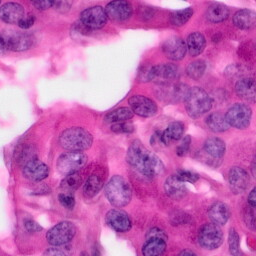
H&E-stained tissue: Pancreatic